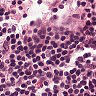
Metastatic tissue present: no